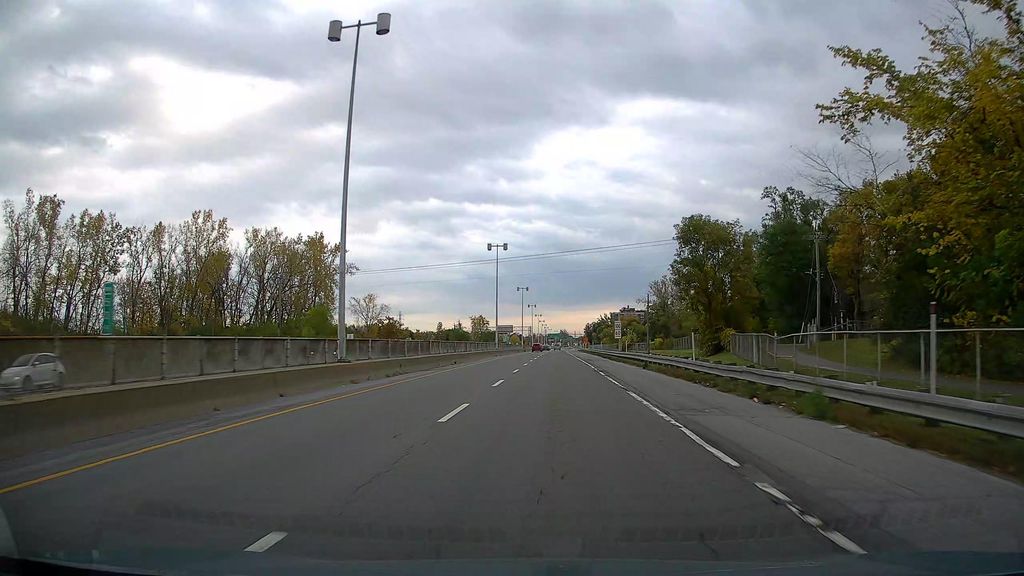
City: montreal